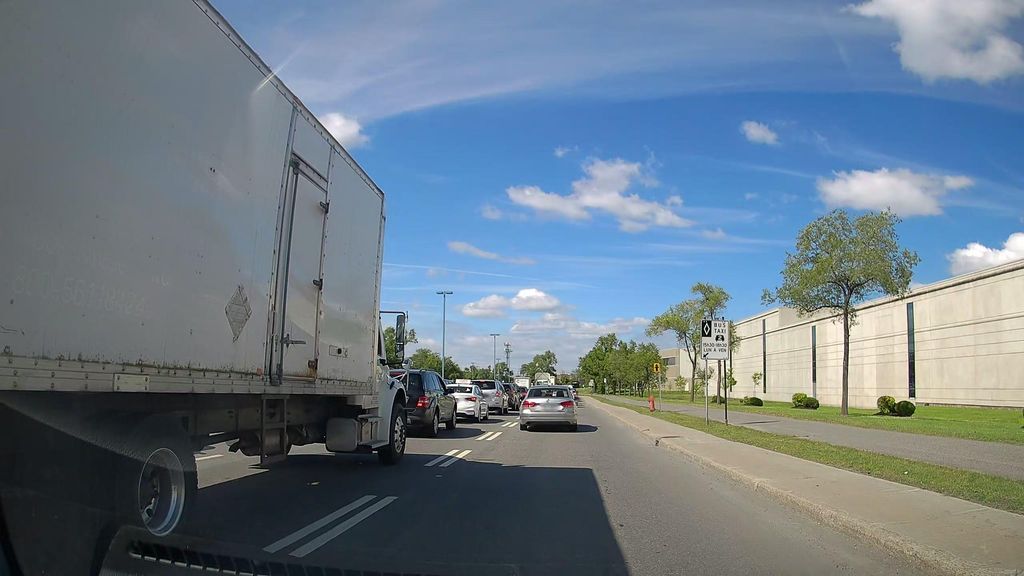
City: montreal